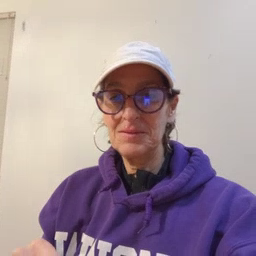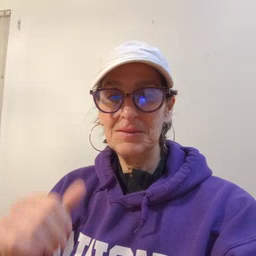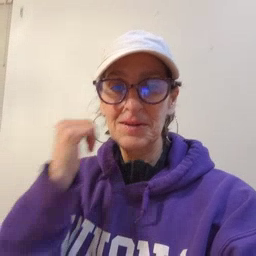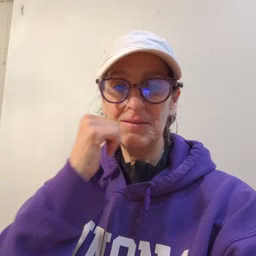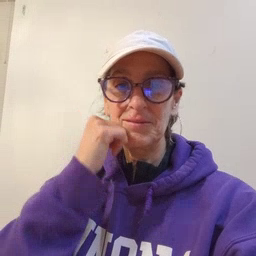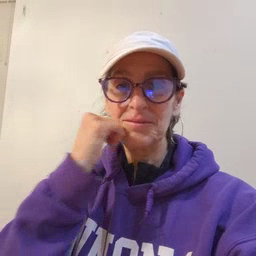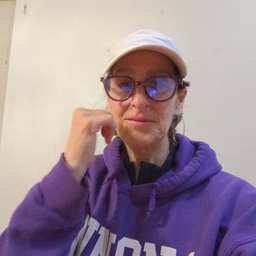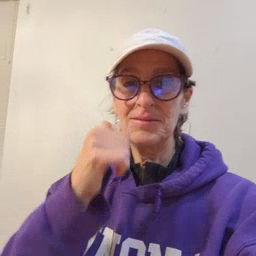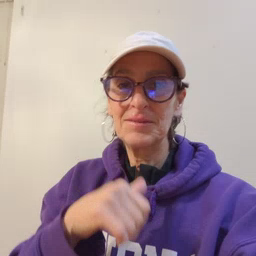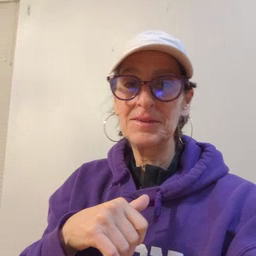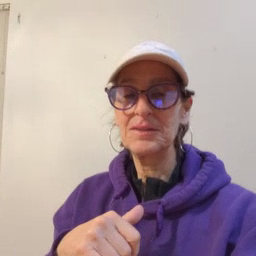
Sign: every